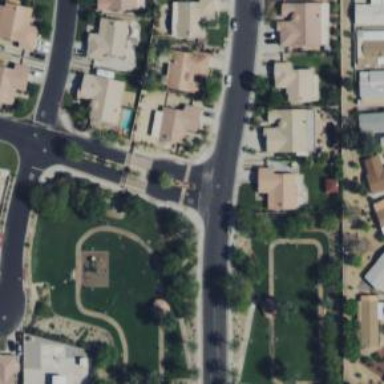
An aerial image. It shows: Residential road.